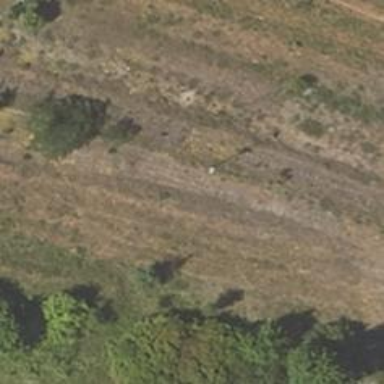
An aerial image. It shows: Abandoned railway yard.